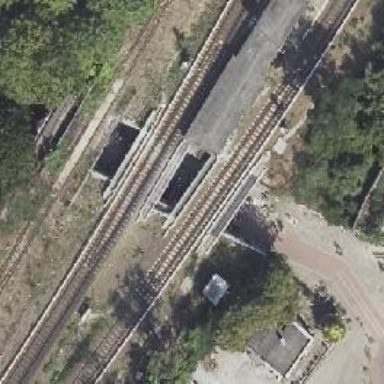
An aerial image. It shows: Bridge for the electrified light rail.